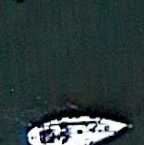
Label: civil